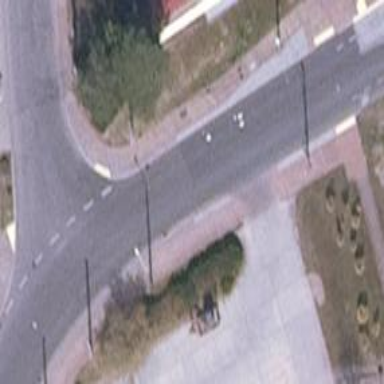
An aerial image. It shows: Residential road with sidewalks on both sides and designated soft lane for cyclists.